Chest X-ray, PA view. Patient: 59 years old, sex F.
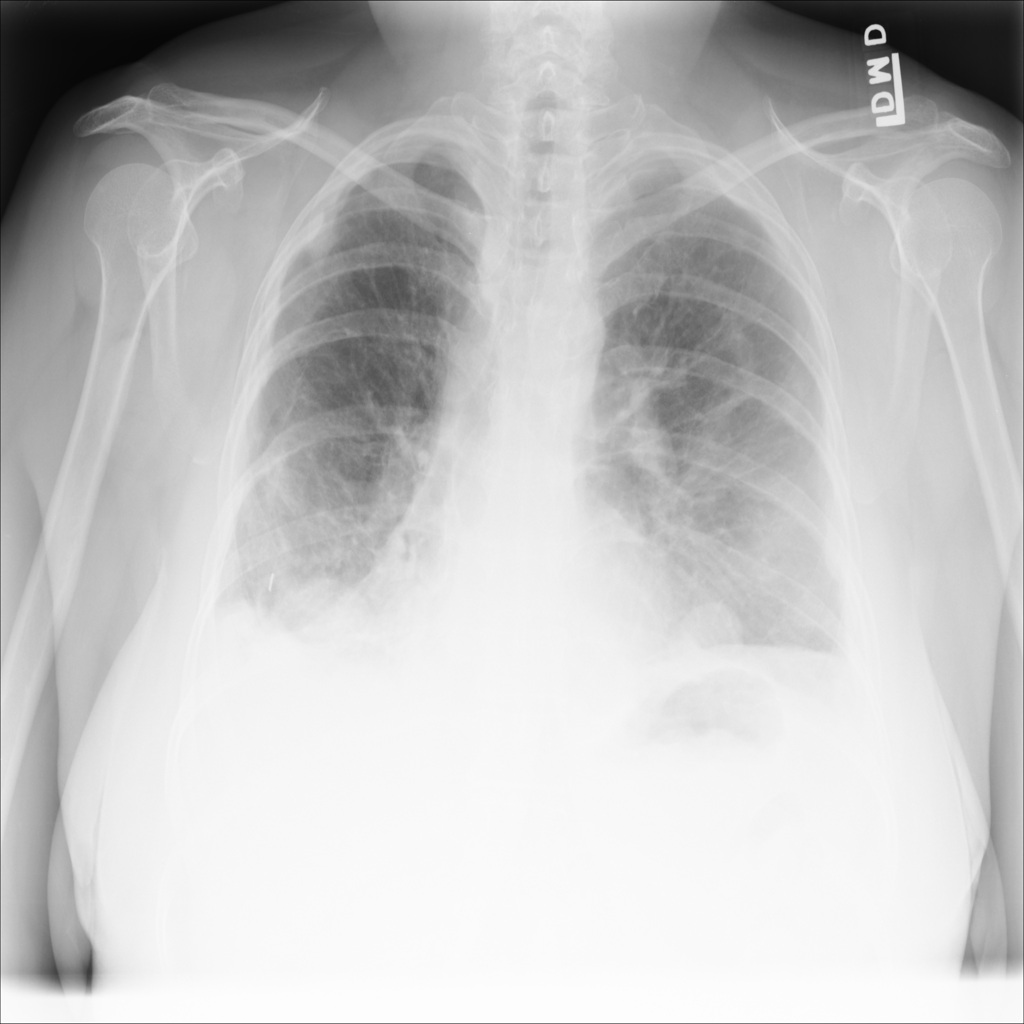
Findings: Effusion, Mass, Pleural_Thickening